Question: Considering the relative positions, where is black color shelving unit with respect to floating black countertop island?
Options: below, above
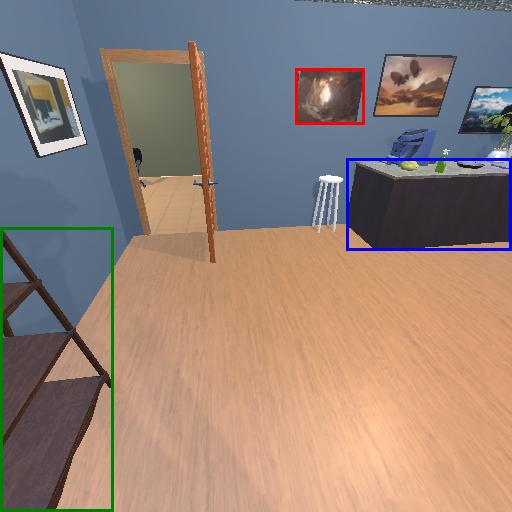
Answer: below